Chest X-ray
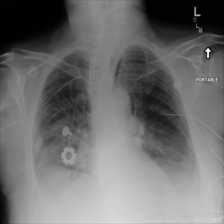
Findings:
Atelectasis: negative
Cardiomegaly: negative
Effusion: negative
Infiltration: negative
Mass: negative
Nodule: negative
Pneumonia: negative
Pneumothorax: negative
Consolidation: negative
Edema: negative
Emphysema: negative
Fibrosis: negative
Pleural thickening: negative
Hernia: negative